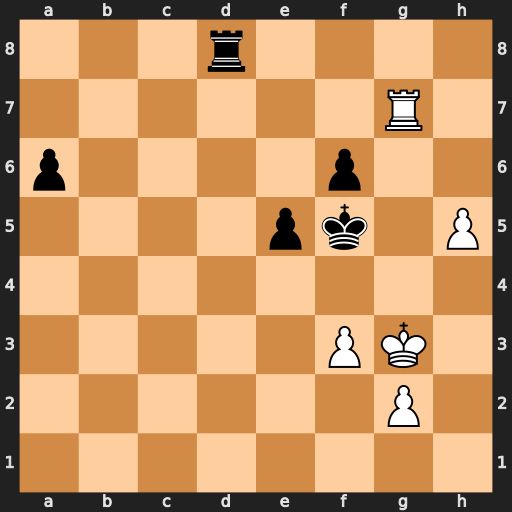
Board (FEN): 3r4/6R1/p4p2/4pk1P/8/5PK1/6P1/8
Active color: w
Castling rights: -
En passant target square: -
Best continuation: h6 a5 h7 Rh8 Kh4